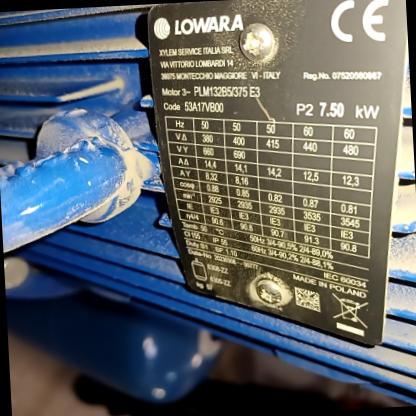
Klasa: tabliczka-znamionowa